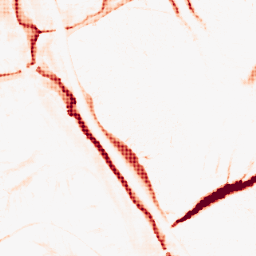
Category: morphological
Decomposition family: tophat
Decomposition parameters: size: 10
mode: black
Upsampling method: sinc_hamming
Upsampling parameters: scale: 4
kernel_size: 4
Upsampling scale: 4